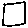
Label: square